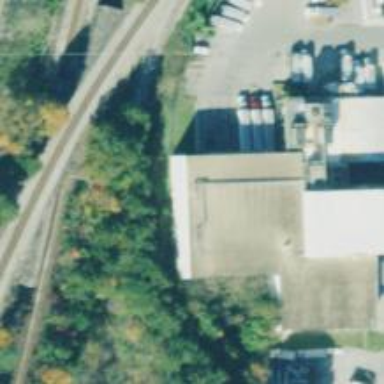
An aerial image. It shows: Rail spur service.